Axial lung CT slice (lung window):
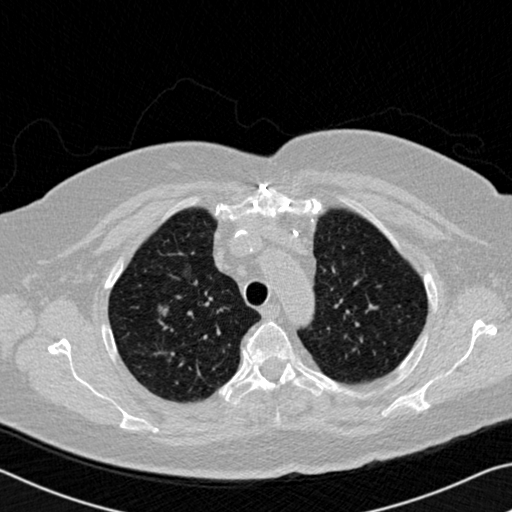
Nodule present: yes
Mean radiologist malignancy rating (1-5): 4